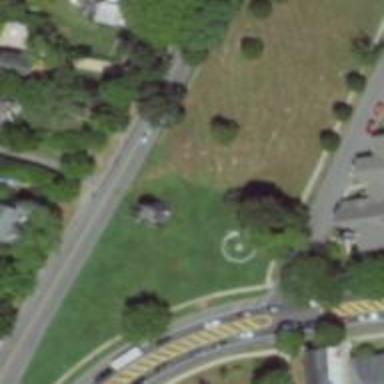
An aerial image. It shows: Memorial site with historic significance.